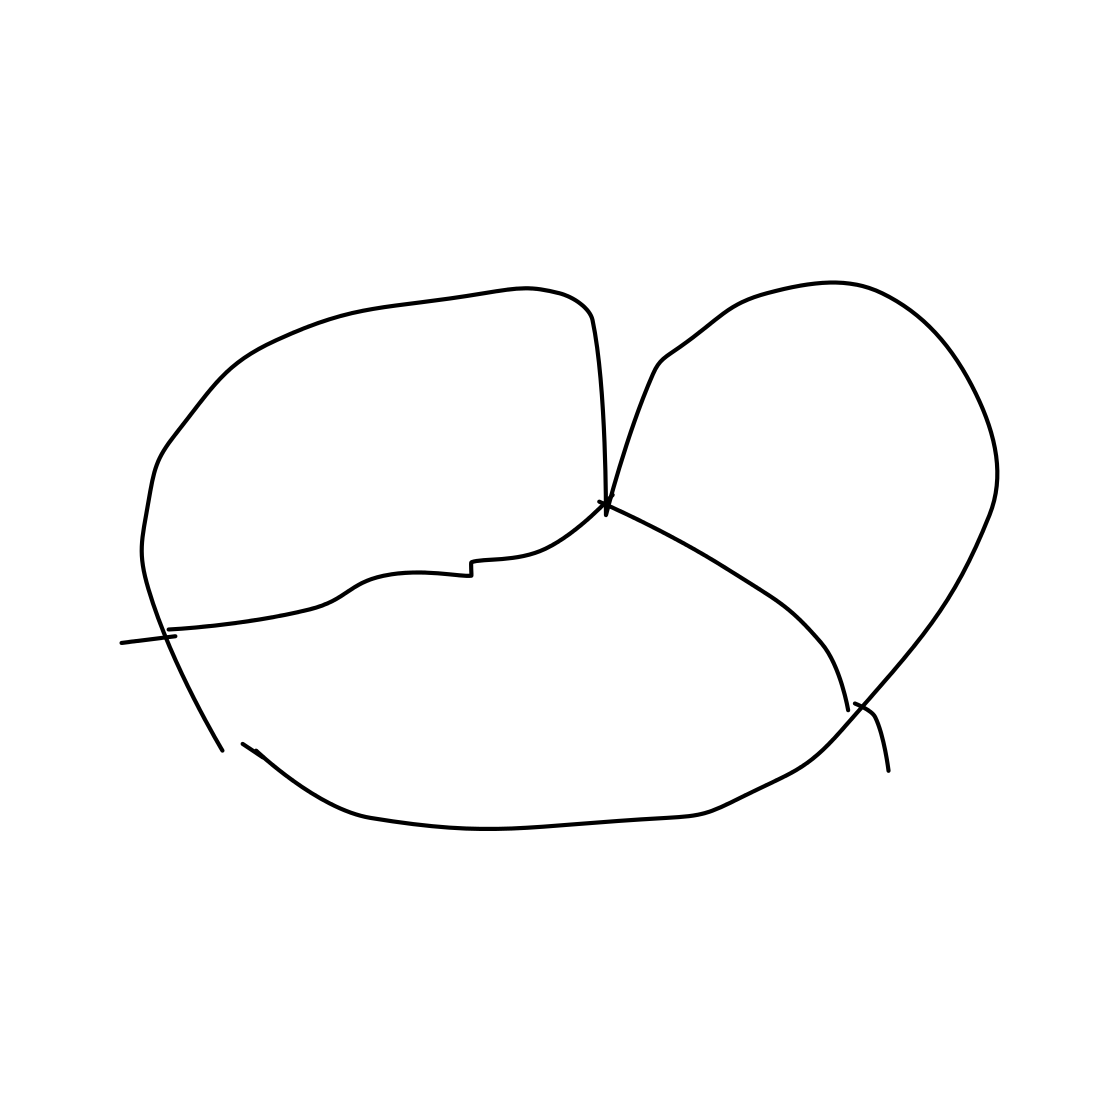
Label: pretzel